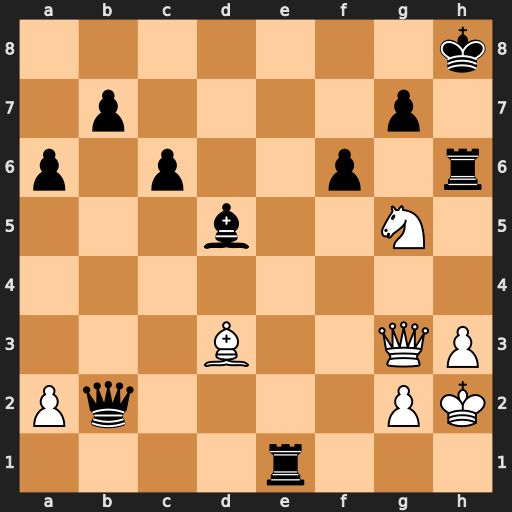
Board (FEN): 7k/1p4p1/p1p2p1r/3b2N1/8/3B2QP/Pq4PK/4r3
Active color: w
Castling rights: -
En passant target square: -
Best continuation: Qb8+ Re8 Qxe8+ Bg8 Nf7#